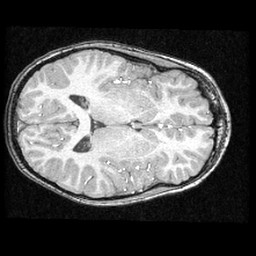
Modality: T1w
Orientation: axial
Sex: male
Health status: ill
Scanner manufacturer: ge
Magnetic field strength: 1.5 T
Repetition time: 21 s
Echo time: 0.008 s